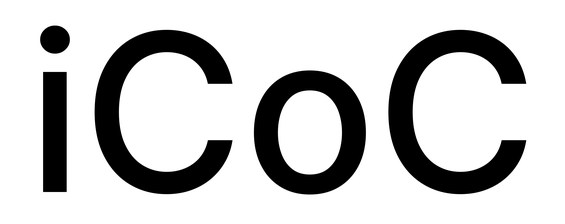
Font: Inter_Medium